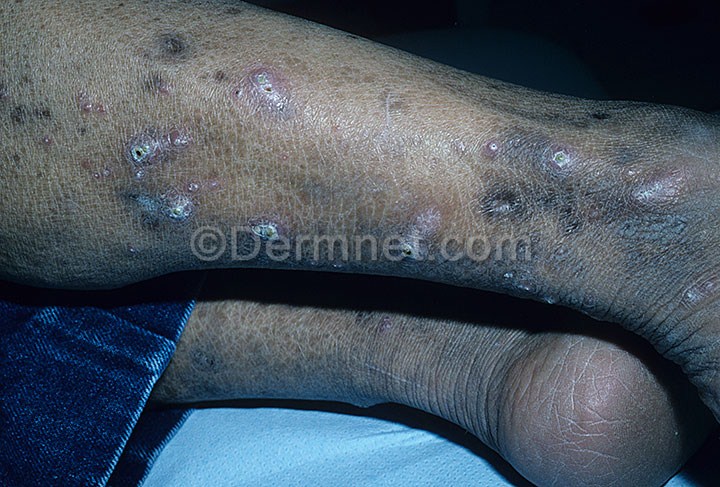
Disease: Seborrheic Keratoses and other Benign Tumors